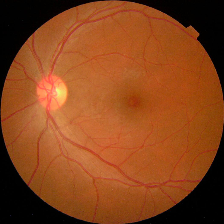
Diabetic retinopathy grade: No DR